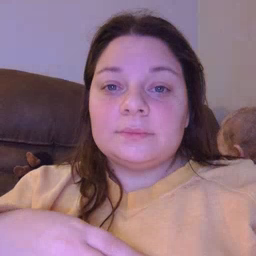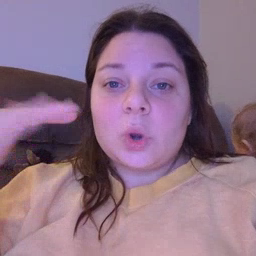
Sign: noisy